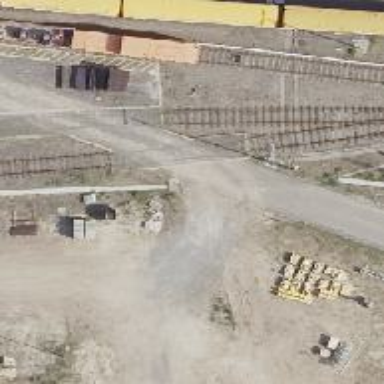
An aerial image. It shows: Level crossing along the railway.